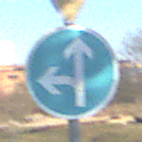
Verkehrszeichen: VorgeschriebeneFahrtrichtungGeradeausOderLinks
Zusatzzeichen oben: VorfahrtGewaehren
Umgebung: Outdoor, Nature
Tageszeit: MorningAfternoon
Wetter: PartlyCloudy
Licht: Natural
Jahreszeit: NotSpecified
Kontrast: HighContrast